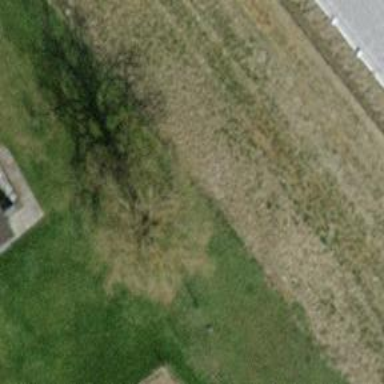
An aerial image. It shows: Urban tree adds touch of nature to the surroundings.